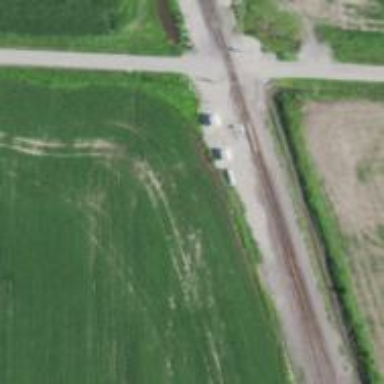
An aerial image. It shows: Railway spur junction.